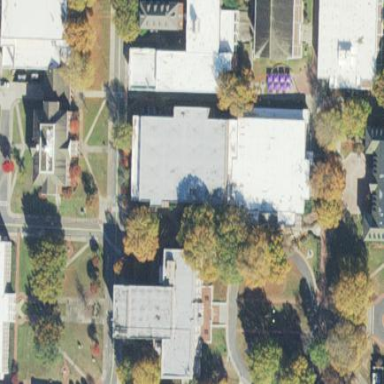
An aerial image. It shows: Building that serves as library.